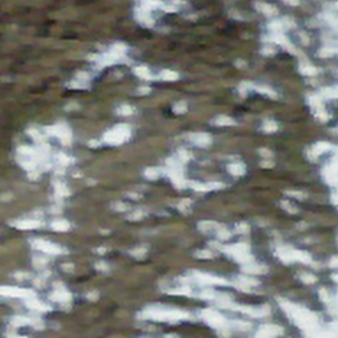
Label: other